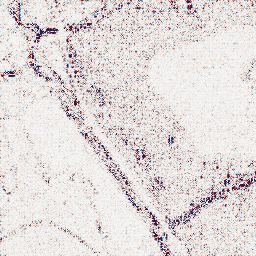
Category: wavelet
Decomposition family: wavelet_reverse_biorthogonal
Decomposition parameters: wavelet: rbio5.5
level: 1
Upsampling method: sinc_hamming
Upsampling parameters: scale: 4
kernel_size: 8
Upsampling scale: 4